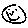
Label: smiley face